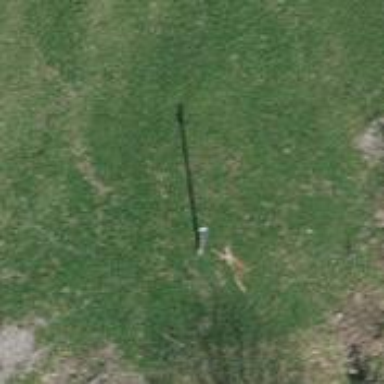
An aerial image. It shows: Power pole.